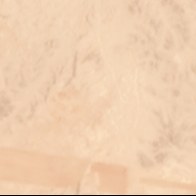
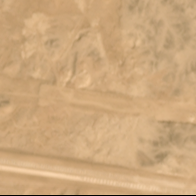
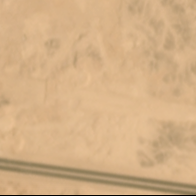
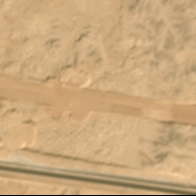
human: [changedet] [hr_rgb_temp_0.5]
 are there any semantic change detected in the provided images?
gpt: two concrete roads have been built on bareland .

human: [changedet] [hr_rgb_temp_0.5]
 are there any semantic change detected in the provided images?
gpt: some sparse building are constructed on bareland .

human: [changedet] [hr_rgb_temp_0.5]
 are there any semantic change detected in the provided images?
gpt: two straight roads are constructed on the original bareland .

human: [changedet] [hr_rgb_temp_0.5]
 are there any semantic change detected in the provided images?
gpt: the construction of two main roads has been completed .

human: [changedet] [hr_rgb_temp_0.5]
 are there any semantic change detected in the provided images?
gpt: two concrete roads and two plain roads appeared on the bareland .